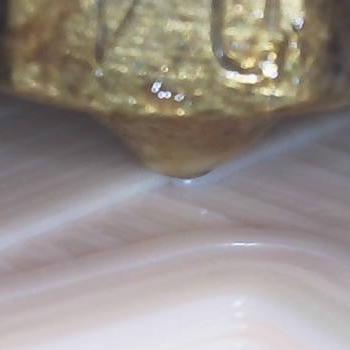
Flow rate: 105%